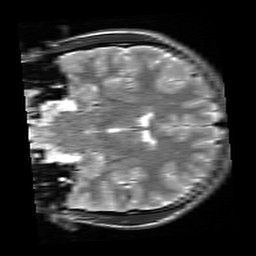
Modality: T2w
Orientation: coronal
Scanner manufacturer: siemens
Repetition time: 3.9 s
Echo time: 0.076 s